Question: In Xcode 4's Build Settings, there are 2 places to enter a provisioning profile for each build type. The first is "Ad Hoc", "Debug" and "Release". Each of these has another place to put in a provisioning profile called "Any iOS SDK". Do I need fill in both? What's the difference between these?

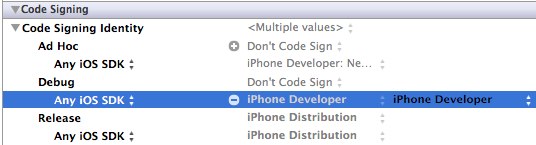
Answer: The XCode build tools use the most specific relevant setting, so if you've set the "Any IOS SDK" value under Debug, you don't need to set the Debug setting, and so on.
That interface is (or was) there, I believe, to make it evident that there are ways to customize your provisioning profile for . If the only option was "Any IOS SDK", it would be redundant to the line above.
On the other hand, having a non-generic default would also likely confuse users, who would be posting on Stack Exchange, asking "Why are there lines for both Ad Hoc and IOS 4.2 SDK?"